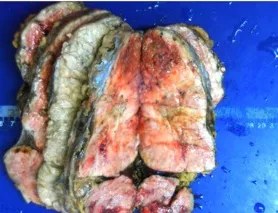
Presentation of the resected adrenocortical carcinoma (ACC) tumor tissue. (A) Resected (ACC) tumors. The size of the tumor is 17 cm x 10 cm x 8 cm.
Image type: medical_photograph (other_medical_photograph)